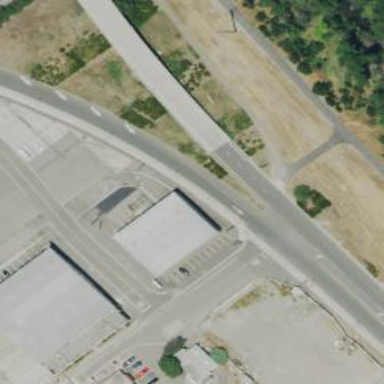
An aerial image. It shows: Secondary road with asphalt surface.